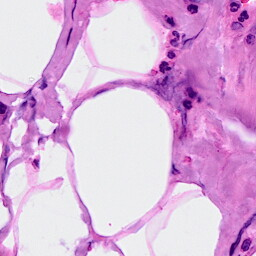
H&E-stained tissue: Breast